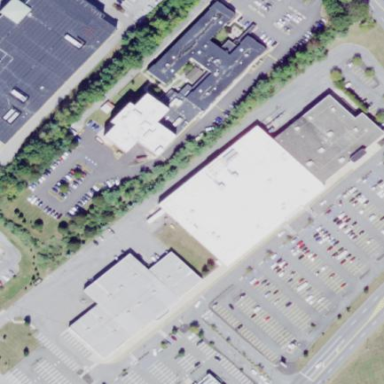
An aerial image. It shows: Building.